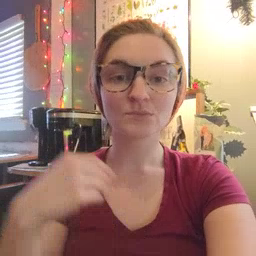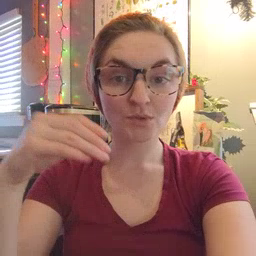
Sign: store